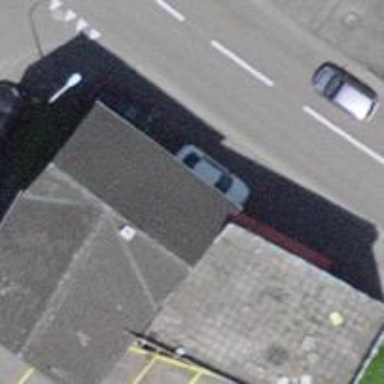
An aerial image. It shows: Beauty shop.